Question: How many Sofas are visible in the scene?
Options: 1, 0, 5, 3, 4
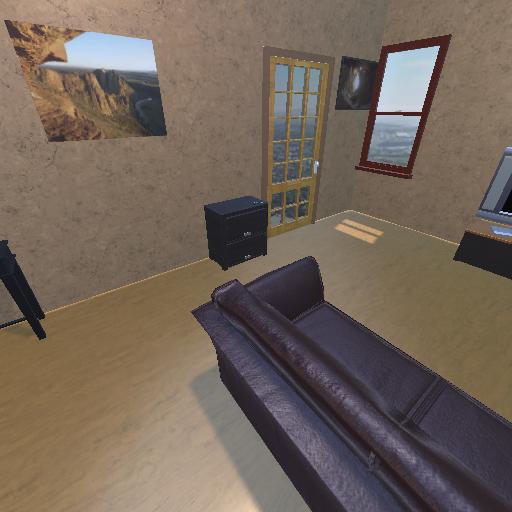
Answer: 1